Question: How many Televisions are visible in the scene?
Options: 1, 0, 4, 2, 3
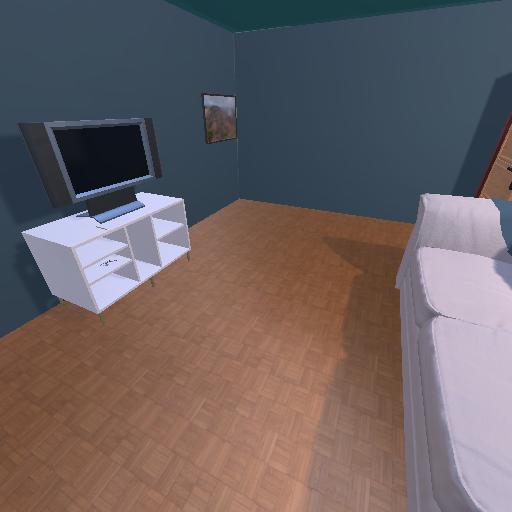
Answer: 1